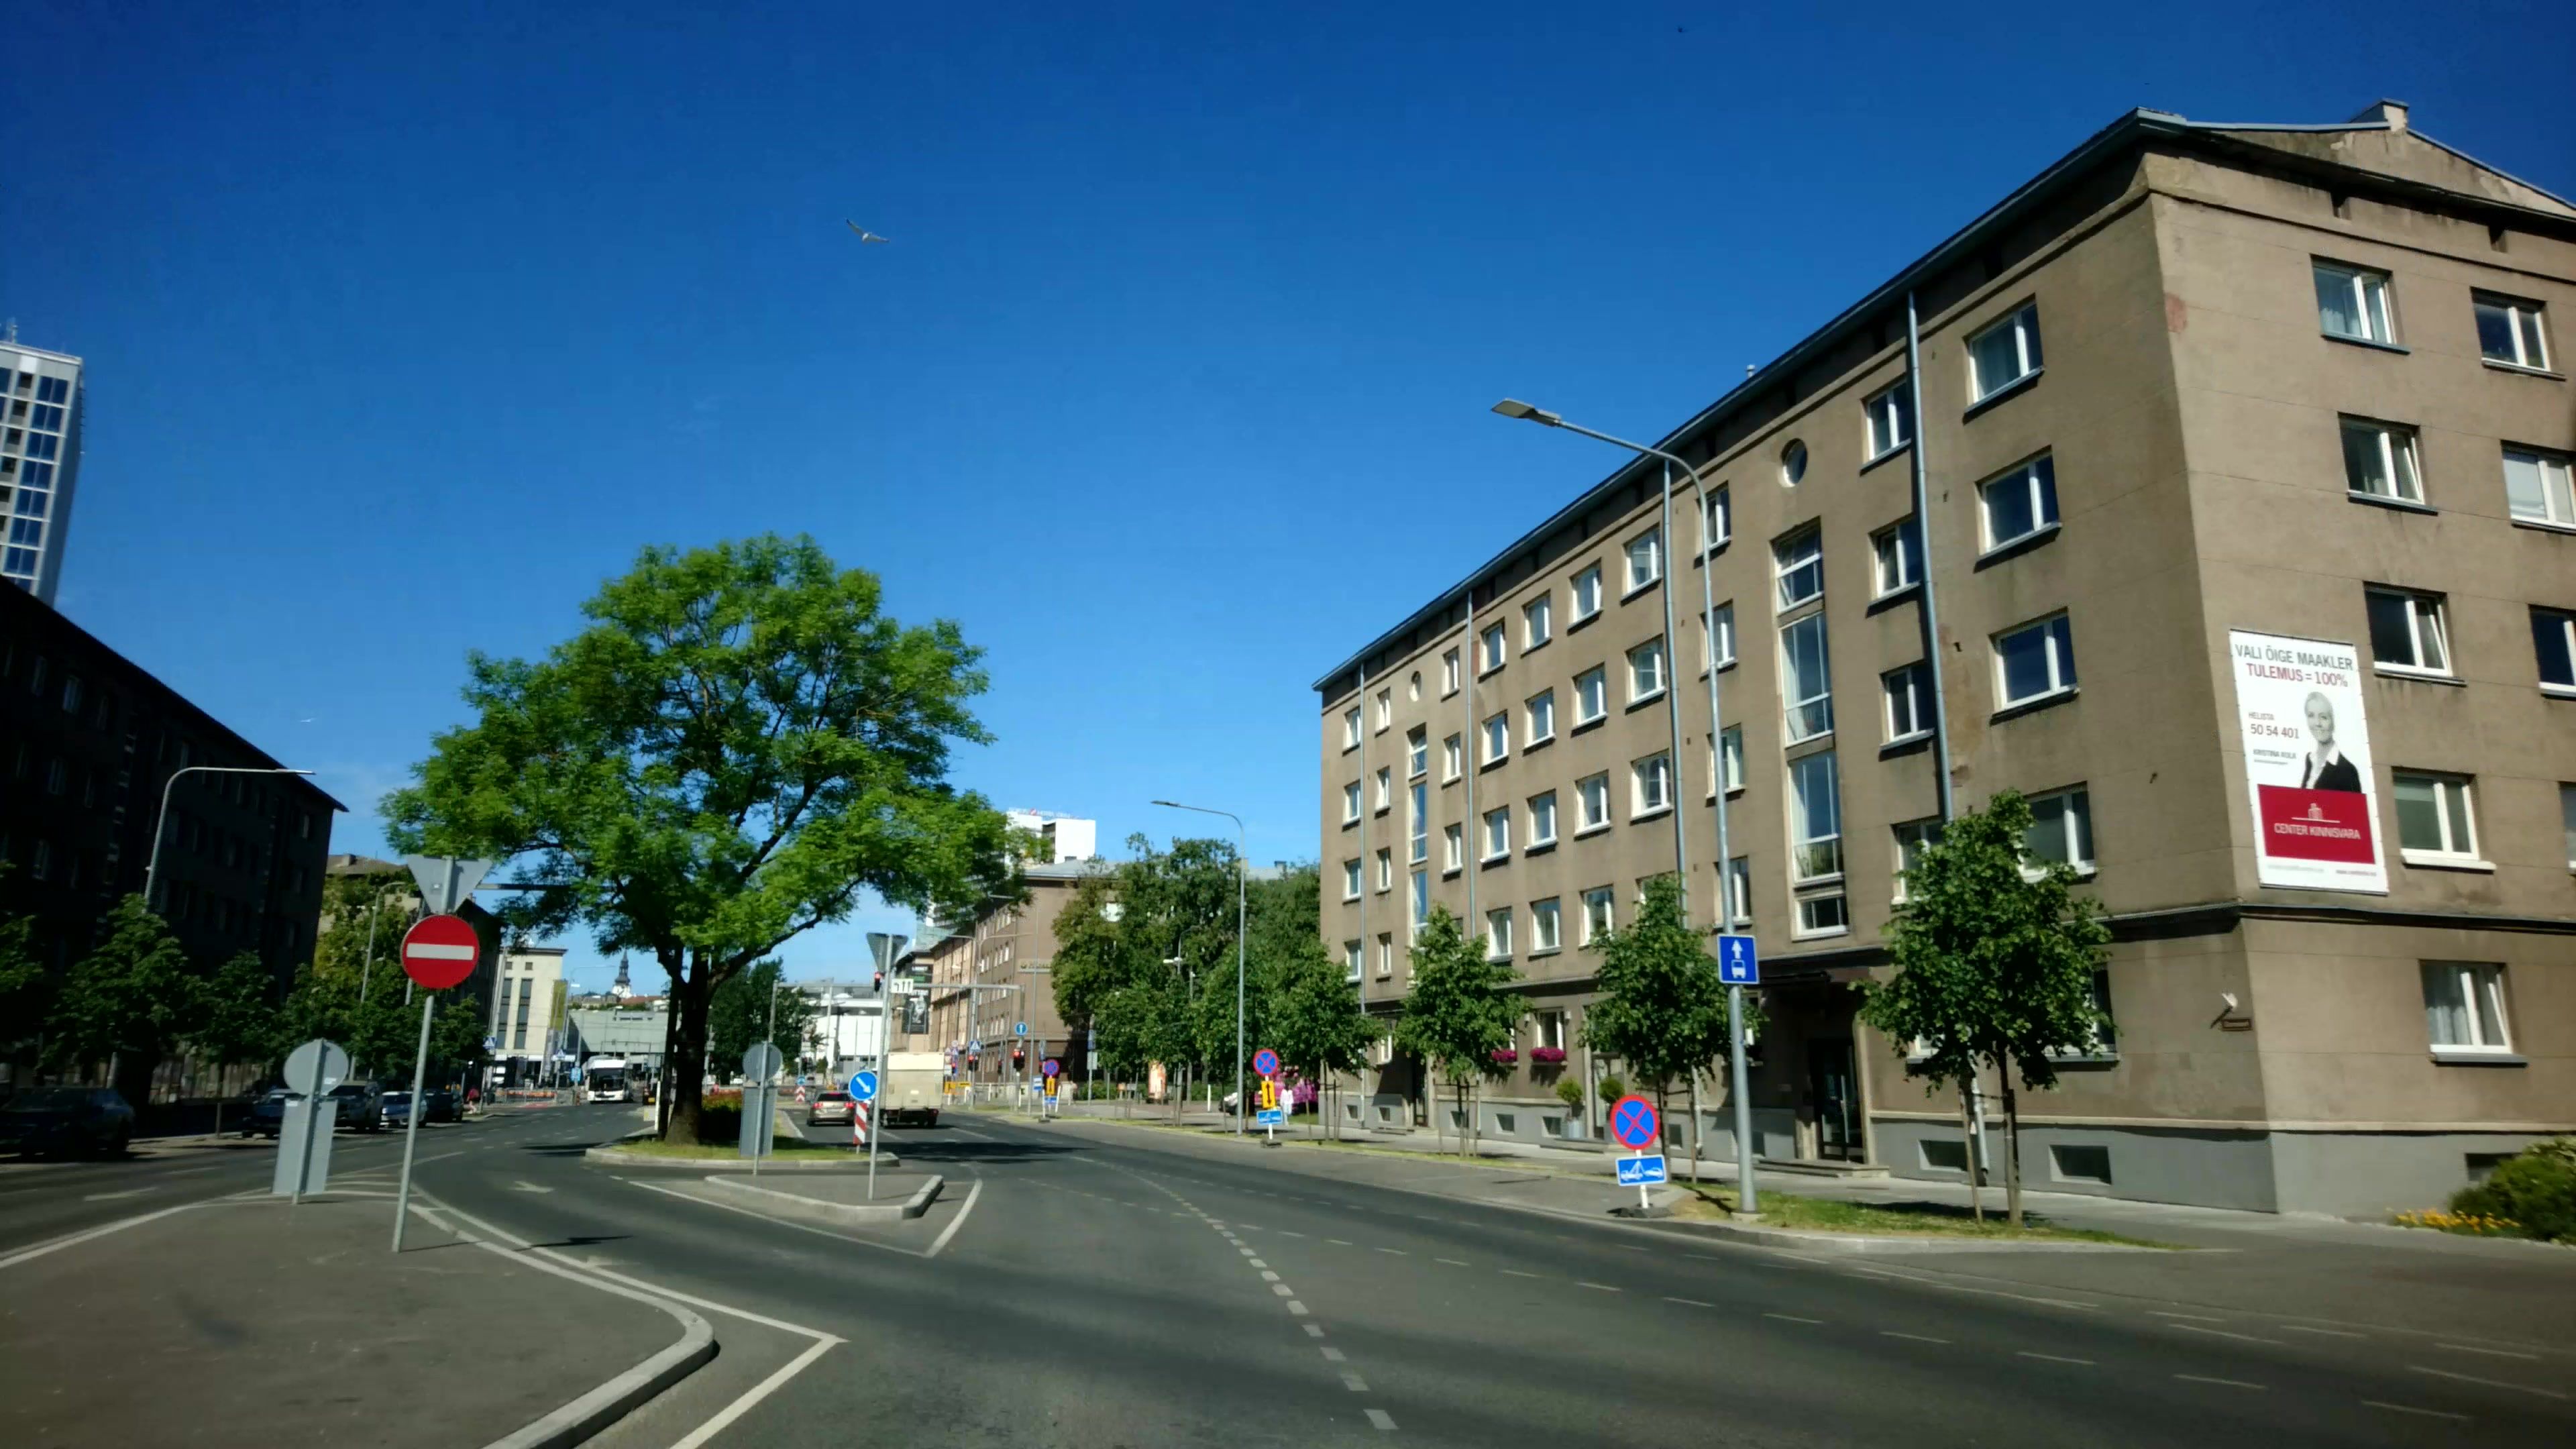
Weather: clear
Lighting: day
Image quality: good
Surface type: driving surface
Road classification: secondary
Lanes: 2
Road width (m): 1.6
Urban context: urban centre
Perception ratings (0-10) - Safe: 6.19, Lively: 9.26, Beautiful: 7.05, Boring: 1.94, Depressing: 4.7, Wealthy: 8.84